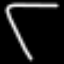
Label: diamond